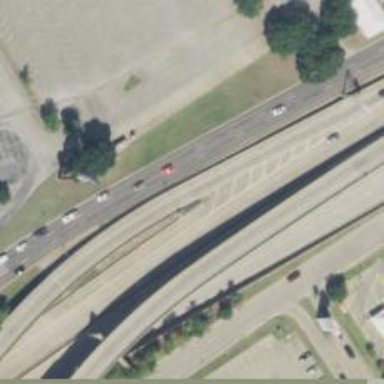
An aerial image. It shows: Trunk link highway.